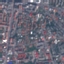
Land use / land cover class: Residential